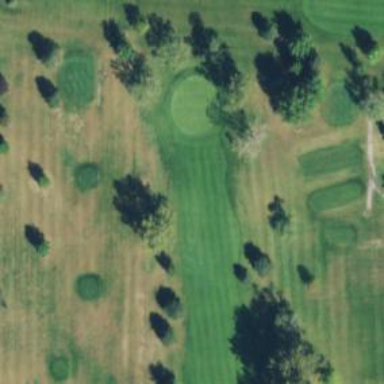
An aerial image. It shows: View of golf hole.